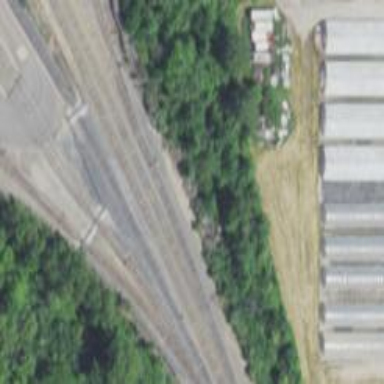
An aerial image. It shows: Railway spur service.